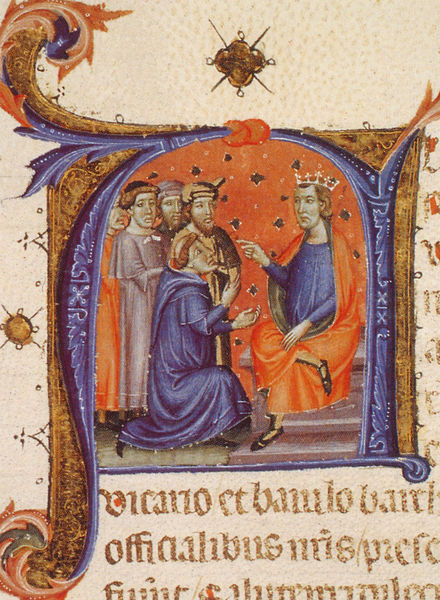
Titel: Llibre Verd de Barcelona
Institution: Barcelona, Arxiu Històric de la Ciutat de Barcelona
Schlagwörter: blau, fuß, hand, mann, umhang, weiß, sitzen, ausschnitt, braun, bunt, hut, männer, orange, rot, gespräch, leute, muster, ornament, bibel, geistlicher, gold, mantel, gewänder, gotik, krone, schrift, kaiser, könig, detail, zeigen, buch, sterne, seite, text, knien, initiale, pracht, buchseite, pergament, prister, knieend, mittelalter, andacht, priester, segen, segnen, segnung, mönch, geistliche, königin, miniatur, golf, demut, tonsur, latein, initial, buchmalerei, inkunabel, höflinge, illumination, mensur, bibelseite, n, prachthandschrift, karlongisch